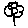
Label: flower